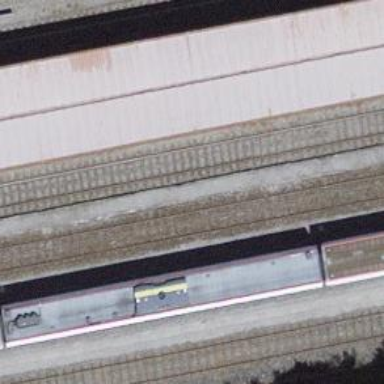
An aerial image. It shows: Single-track railway with electrified contact lines.